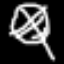
Label: leaf